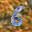
Label: 6